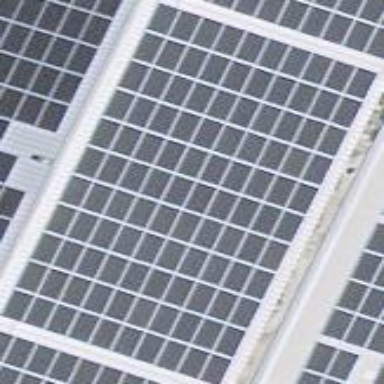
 consisting of solar photovoltaic panels."